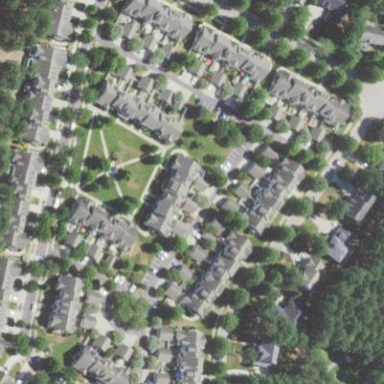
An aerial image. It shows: Residential neighbourhood.